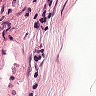
Metastatic tissue present: no